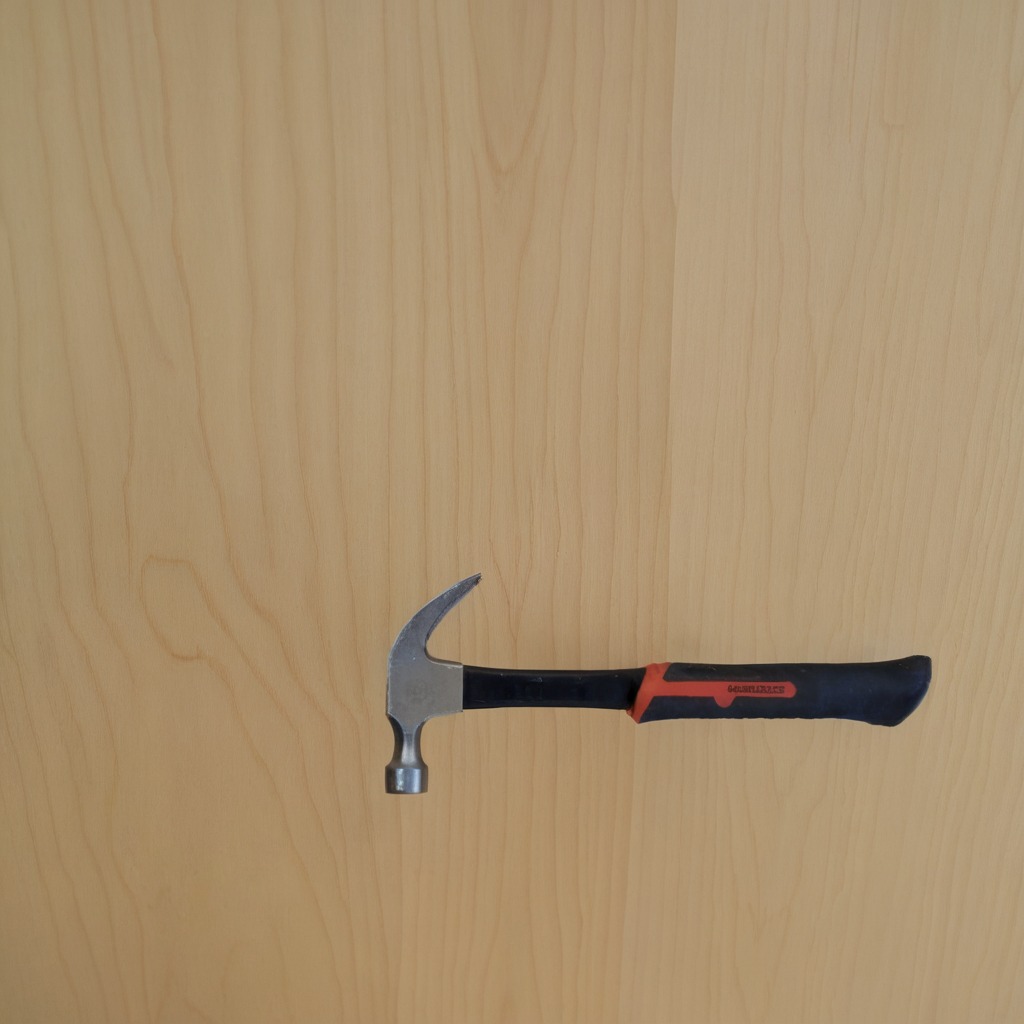
A hammer lies on the plywood surface in a paint workshop lit by afternoon window light.